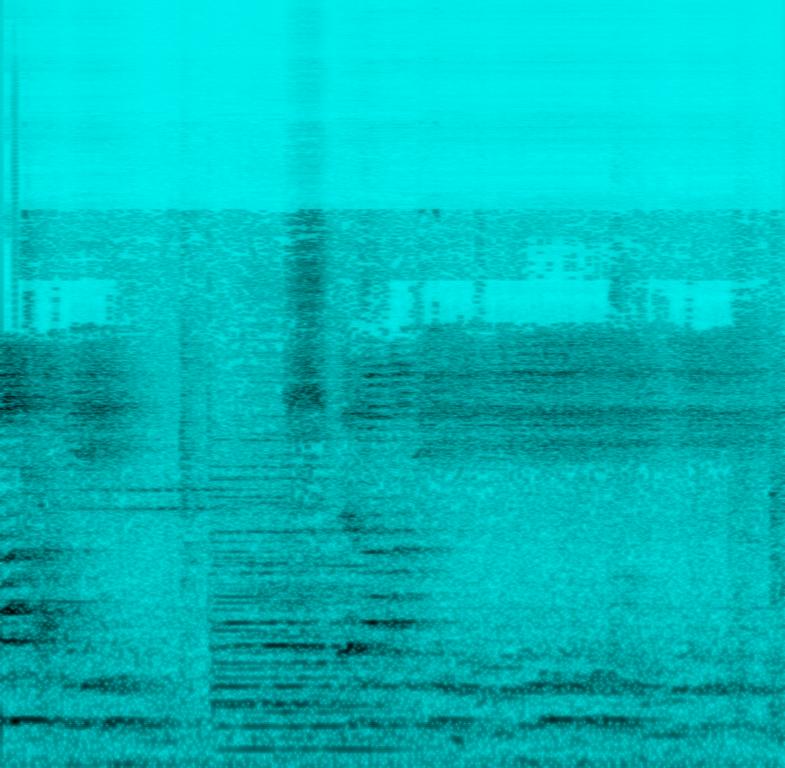
The low quality recording features a live performance of a classical song that consists of a fruity male opera singer over a piano melody. In the background there are coughing and telephone ring sounds. The recording is noisy, muffled and it sounds emotional and passionate.